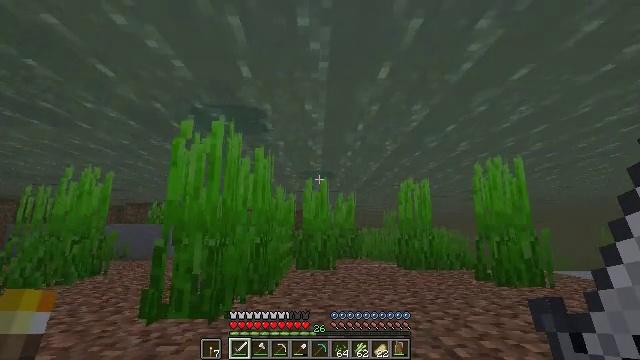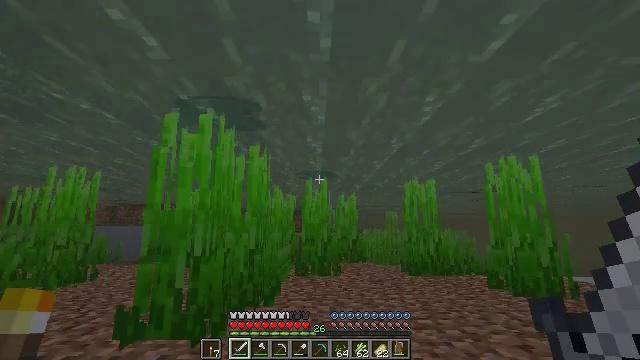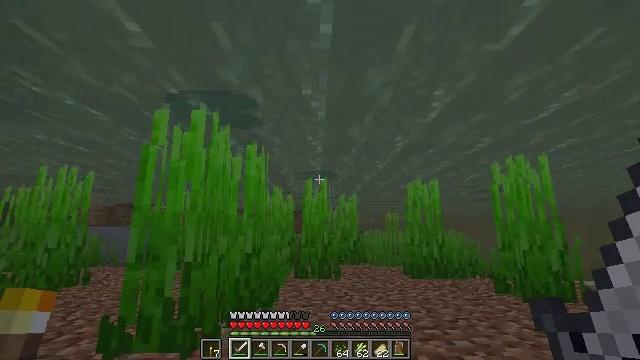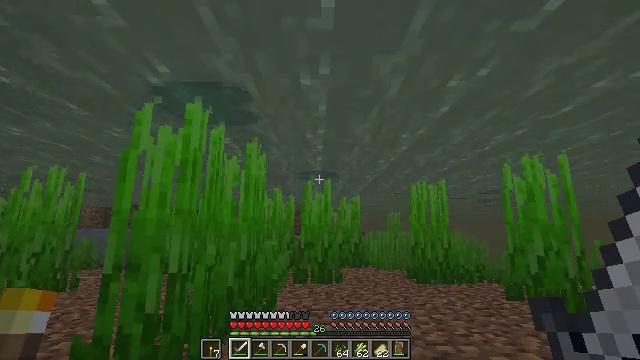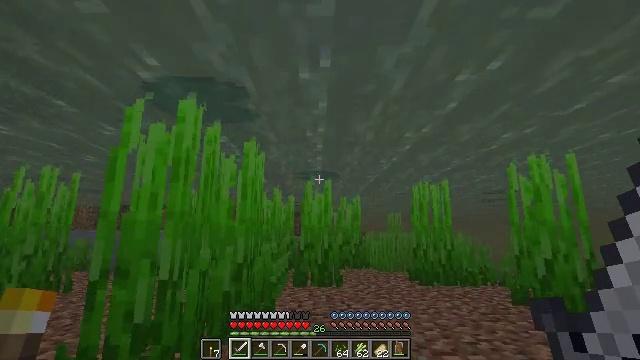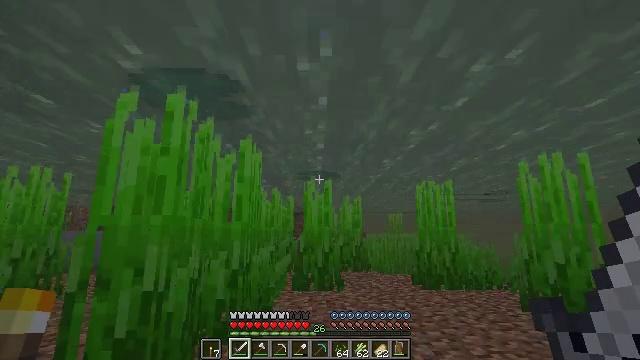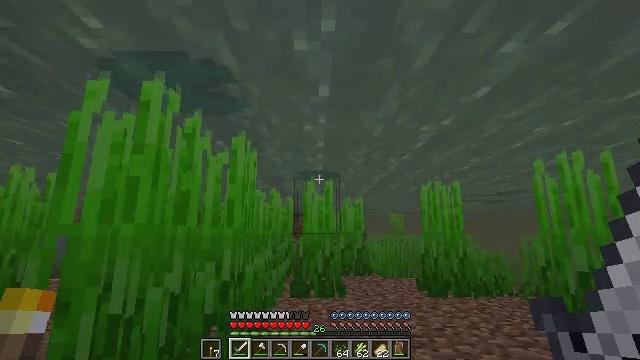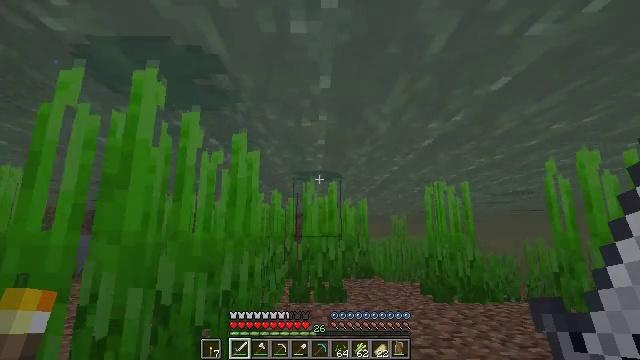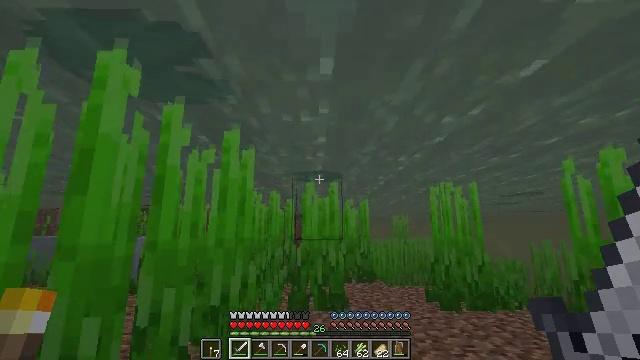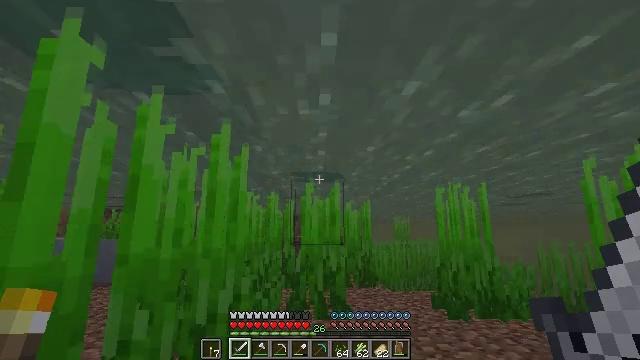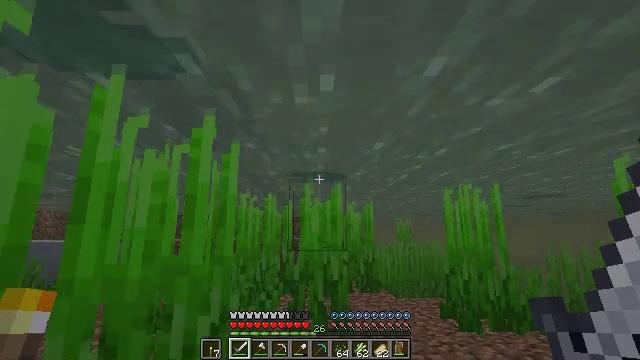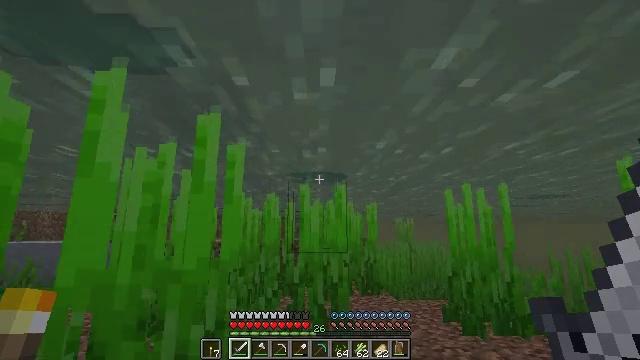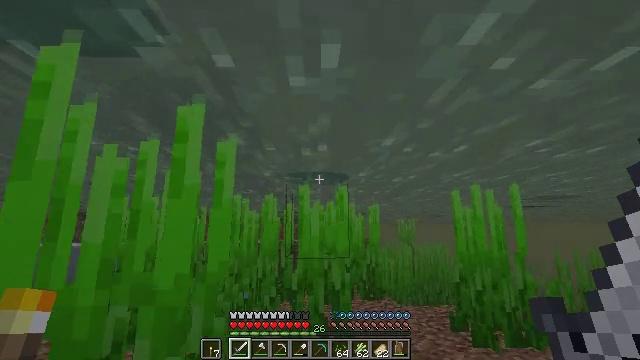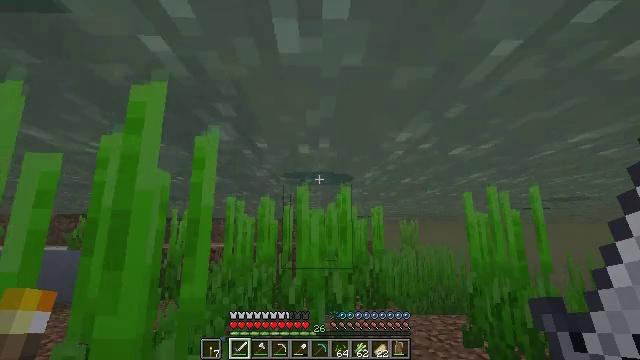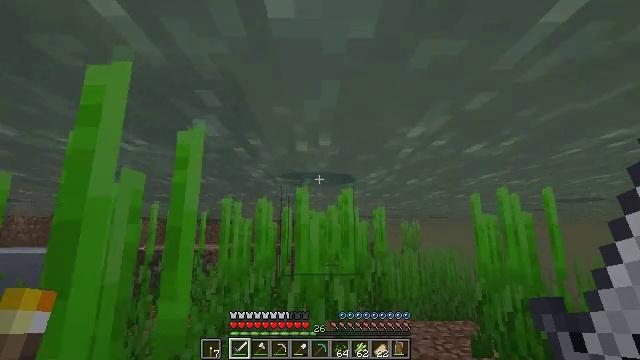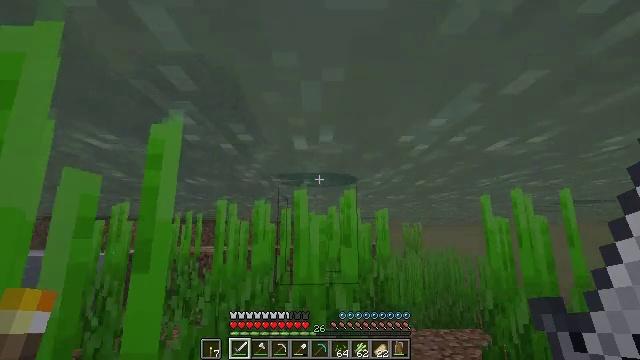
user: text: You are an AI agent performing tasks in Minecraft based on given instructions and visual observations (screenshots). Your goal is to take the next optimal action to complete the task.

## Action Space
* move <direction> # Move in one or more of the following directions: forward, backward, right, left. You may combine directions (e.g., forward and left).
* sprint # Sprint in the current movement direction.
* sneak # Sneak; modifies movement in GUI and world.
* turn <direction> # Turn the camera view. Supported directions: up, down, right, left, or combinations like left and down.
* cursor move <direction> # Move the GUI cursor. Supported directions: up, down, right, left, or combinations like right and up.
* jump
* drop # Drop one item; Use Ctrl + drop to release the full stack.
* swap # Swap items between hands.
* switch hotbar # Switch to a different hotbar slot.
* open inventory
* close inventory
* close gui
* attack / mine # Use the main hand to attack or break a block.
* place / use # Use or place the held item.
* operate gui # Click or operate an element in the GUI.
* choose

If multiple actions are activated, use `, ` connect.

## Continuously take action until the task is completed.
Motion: motion action
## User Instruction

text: Cut down the sugar cane stalks.
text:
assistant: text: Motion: move forward, sprint
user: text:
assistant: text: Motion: move forward, sprint
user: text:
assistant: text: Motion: move forward, sprint
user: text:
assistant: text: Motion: move forward, sprint
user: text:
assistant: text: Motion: move forward, sprint
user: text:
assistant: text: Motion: move forward, sprint
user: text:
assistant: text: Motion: move forward, sprint
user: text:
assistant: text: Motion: move forward, sprint
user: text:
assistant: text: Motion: move forward, sprint
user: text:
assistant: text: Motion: move forward, sprint
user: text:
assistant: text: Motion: move forward, sprint
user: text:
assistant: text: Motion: move forward, sprint
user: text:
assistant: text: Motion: move forward, sprint
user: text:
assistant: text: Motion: move forward, sprint
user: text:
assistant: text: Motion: move forward, sprint
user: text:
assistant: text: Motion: move forward, sprint
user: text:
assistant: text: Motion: move forward, sprint
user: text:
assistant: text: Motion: move forward, sprint
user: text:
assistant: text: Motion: move forward, sprint
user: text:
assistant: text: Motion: move forward, sprint
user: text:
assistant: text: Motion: move forward, sprint
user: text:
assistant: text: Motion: move forward, sprint
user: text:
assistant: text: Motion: move forward, sprint
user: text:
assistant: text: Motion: move forward, sprint
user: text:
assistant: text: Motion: move forward, sprint
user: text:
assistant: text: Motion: move forward, sprint
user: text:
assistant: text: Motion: move forward, sprint
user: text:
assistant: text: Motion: move forward, sprint
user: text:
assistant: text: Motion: move forward, sprint
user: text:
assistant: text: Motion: move forward, sprint